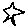
Label: star